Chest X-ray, AP view. Patient: 55 years old, sex M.
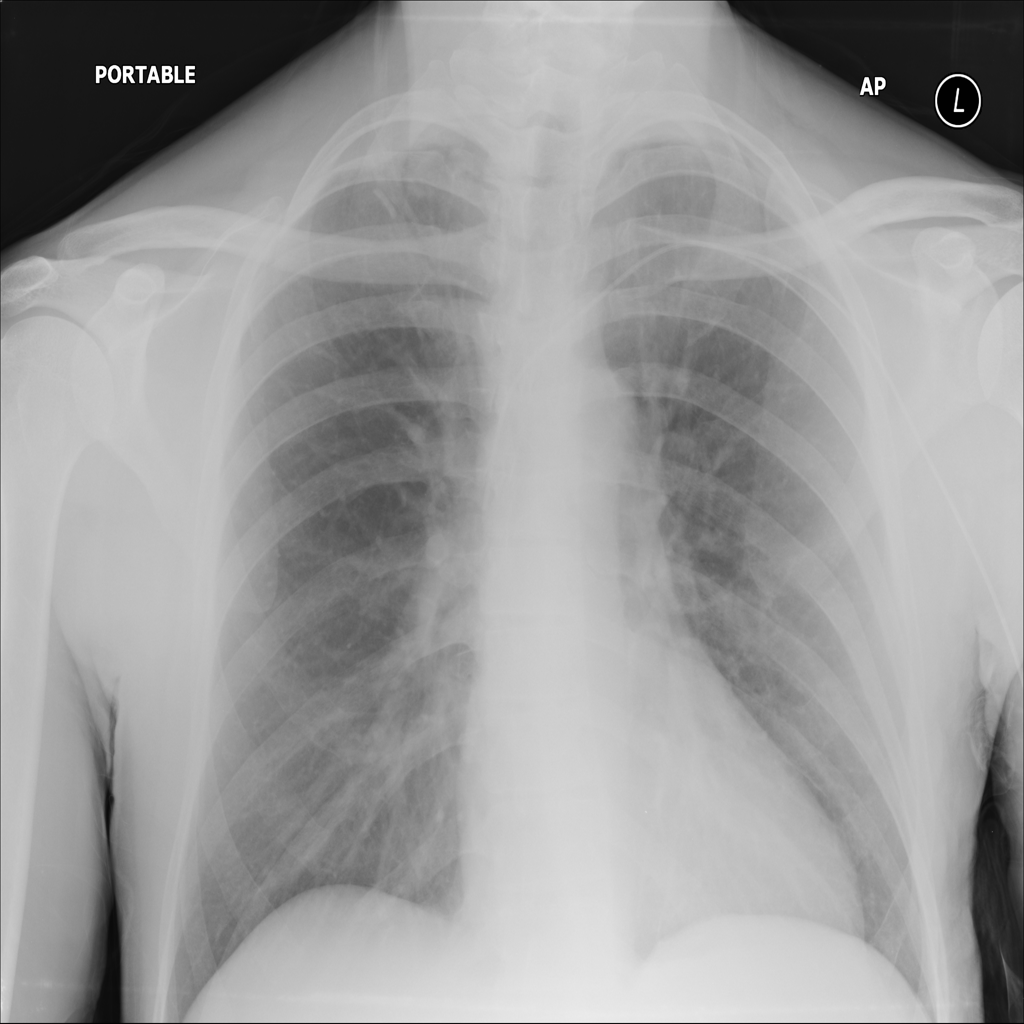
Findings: No Finding